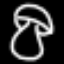
Label: mushroom